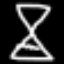
Label: hourglass